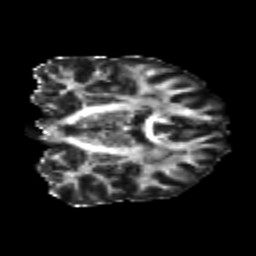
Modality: FA
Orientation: coronal
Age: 22
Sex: male
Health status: healthy
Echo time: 0.074 s